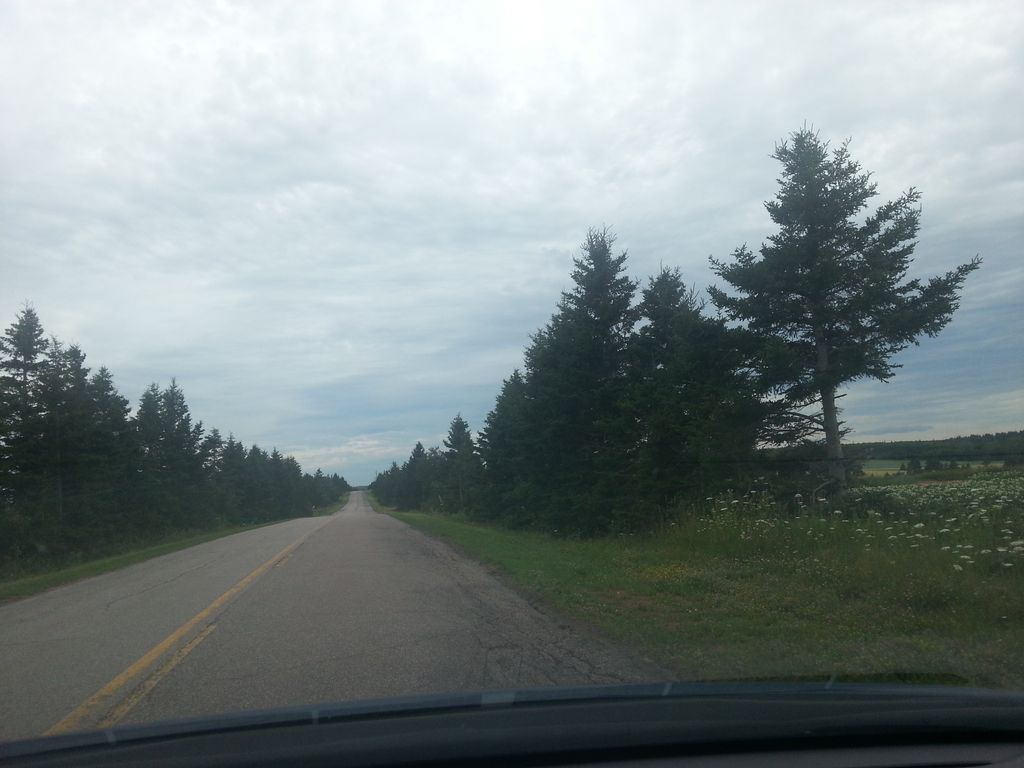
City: charlottetown